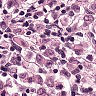
Metastatic tissue present: yes